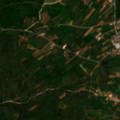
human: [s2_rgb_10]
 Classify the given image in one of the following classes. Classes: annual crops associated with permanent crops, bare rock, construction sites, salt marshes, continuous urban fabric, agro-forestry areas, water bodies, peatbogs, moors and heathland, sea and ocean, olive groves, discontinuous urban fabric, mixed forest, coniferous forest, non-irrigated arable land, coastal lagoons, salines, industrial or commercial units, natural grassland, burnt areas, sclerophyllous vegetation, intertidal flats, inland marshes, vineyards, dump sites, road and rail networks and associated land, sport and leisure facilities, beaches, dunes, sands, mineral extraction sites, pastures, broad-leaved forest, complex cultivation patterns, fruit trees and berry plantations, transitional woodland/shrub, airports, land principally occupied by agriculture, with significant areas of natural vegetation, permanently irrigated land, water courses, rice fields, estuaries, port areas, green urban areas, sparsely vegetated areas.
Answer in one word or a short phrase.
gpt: olive groves, complex cultivation patterns, broad-leaved forest